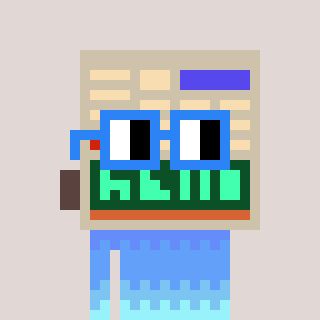
a pixel art character with square blue glasses, a calculator-shaped head and a rust-colored body on a warm background